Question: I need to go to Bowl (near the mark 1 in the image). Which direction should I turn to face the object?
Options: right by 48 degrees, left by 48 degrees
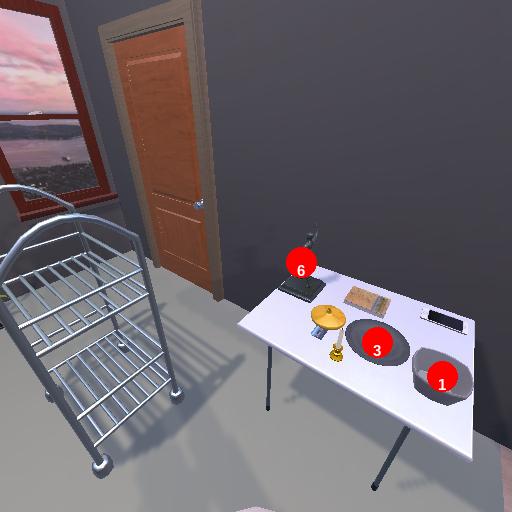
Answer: right by 48 degrees